Question: There is this method:
'''
def name_search(self, cr, uid, name, args=None, operator='ilike', context=None, limit=100):
if args is None:
args = []
if context is None:
context = {}
ids = []
if name:
ids = self.search(cr, uid, [('name', operator, name)] + args, limit=limit)
if not ids:
ids = self.search(cr, uid, [('city_id', operator, name)] + args, limit=limit)
if not ids:
ids = self.search(cr, uid, [('street_id', operator, name)] + args, limit=limit)
return self.name_get(cr, uid, ids, context=context)
'''
It finds what you want, but for some reason it searches very slowly when no search term is provided (. It wouldn't be strange if it would return all records, but it still returns max 160 records).
There are few problems with this. First it has a limist search of 160 records for some reason even if you looked in method, it shows 100. And If I change to any number it still returns max records of 160 records. Looks like that parameter does not override default 160.
Now the other problem is that when I enter any phrase in search line, it finds results quite quickly, does not matter how many results it finds, because it limits to 160. That would be ok. But if I do not provide any phrase to search for and press little triangle (arrow) in openerp interface (look below for screenshot)

And the same thing happens when I delete search phrase in 'address completion' field. It then also defaults to default search, which finds first 160 records ordered by zip (postal code) column order. For some reason this way it searches much slower. I only noticed this slow performance when I imported addresses (now there are more than 400k rows).
Does anyone know how could I improve this so called default search or at least limit return records so it might increase performance? (as I said for some reason changing 'limit=' to some other number does not do anything).
1st example:
I write phrase 'City1' in 'address completion' field. It finds first 160 records that has 'City1'. Search is fast.
2nd example:
I don't write anyting in 'address completion' field, but instead I press little arrow (the one in screenshot), to open detailed search. It finds first 160 records by postal code order. Search is slow.
3rd example:
I delete written phrase 'City1' (after I written it) from 'address completion' field. It finds same records as in 2nd example. Search is slow.
if anyone needs info about standard OpenERP parameters in ORM methods (like the one I provided): <URL>
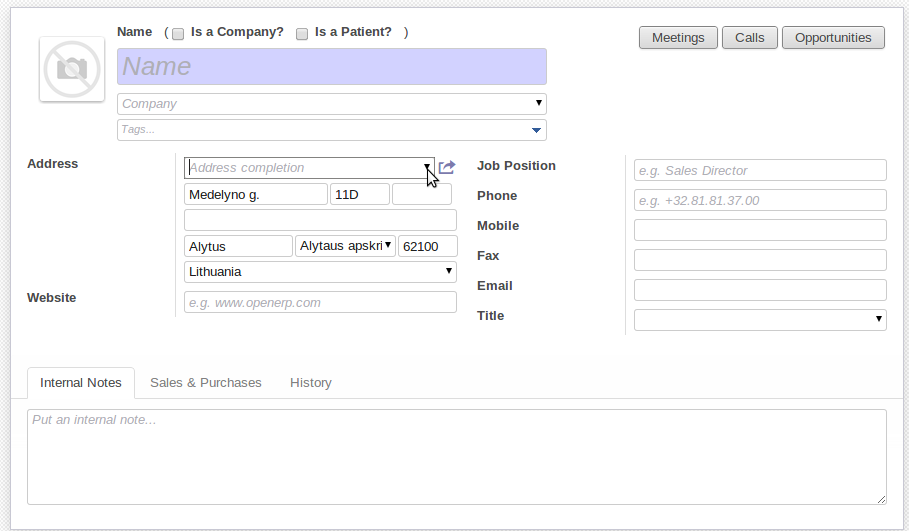
Answer: Removing order rows are returned (it was ordered by postal code), improved speed significantly. I guess if no one knows any better suggestion, this should be a good solution.
To be more specific in code there was this line:
'_order = 'name' #name field is for postal code.'
I deleted it.